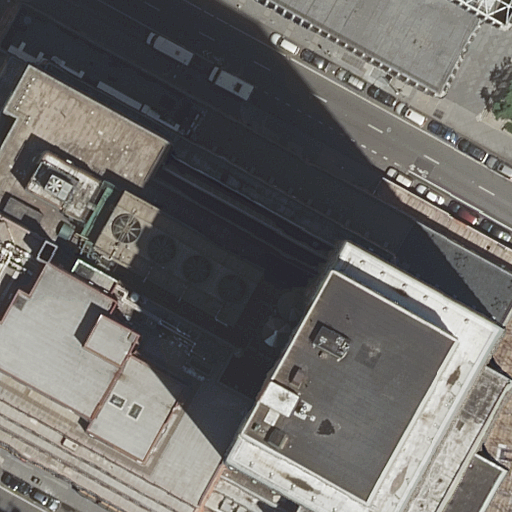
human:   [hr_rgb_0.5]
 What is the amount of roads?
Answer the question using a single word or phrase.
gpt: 2

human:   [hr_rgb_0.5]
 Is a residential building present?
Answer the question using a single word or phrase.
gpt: yes

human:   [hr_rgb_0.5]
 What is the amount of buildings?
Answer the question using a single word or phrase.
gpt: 3

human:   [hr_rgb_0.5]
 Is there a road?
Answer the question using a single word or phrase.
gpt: yes

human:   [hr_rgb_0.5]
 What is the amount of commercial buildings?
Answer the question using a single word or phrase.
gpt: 0

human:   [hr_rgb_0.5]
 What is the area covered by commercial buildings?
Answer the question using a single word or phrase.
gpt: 0m2

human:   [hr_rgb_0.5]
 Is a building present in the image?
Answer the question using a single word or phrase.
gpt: yes

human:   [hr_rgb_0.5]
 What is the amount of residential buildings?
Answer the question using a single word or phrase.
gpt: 3

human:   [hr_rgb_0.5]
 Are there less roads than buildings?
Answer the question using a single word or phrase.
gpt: yes

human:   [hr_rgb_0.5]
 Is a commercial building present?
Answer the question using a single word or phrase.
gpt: no

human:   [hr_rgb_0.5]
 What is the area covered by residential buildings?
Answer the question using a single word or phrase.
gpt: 51m2

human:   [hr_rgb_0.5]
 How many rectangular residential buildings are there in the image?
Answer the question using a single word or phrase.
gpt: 2

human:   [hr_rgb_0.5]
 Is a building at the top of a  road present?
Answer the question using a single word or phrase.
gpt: yes

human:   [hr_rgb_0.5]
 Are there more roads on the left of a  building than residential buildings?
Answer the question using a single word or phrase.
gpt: no

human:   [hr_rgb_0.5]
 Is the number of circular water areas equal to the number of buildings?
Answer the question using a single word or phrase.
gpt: no

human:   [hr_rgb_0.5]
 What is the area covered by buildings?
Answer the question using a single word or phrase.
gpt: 51m2

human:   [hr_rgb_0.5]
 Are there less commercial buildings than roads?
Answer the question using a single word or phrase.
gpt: yes

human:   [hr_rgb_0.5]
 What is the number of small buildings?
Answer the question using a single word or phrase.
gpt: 3

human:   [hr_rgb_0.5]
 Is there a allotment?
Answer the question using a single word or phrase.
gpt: no

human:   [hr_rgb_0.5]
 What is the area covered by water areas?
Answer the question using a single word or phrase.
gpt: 0m2

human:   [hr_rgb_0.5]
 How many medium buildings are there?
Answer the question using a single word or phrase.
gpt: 0

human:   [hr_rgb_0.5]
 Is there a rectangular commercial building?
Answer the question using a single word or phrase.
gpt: no

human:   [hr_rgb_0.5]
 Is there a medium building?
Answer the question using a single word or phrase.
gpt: no

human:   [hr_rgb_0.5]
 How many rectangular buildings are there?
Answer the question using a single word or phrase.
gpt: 2

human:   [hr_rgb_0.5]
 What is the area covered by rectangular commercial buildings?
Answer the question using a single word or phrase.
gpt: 0m2

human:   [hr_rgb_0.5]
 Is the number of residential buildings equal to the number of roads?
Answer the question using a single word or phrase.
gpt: no

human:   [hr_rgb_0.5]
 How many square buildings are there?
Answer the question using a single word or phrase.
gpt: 0

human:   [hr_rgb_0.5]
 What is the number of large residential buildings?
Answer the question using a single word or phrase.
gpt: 0

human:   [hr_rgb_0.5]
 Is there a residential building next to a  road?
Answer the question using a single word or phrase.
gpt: yes

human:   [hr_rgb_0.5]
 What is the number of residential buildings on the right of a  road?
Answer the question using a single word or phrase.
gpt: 3

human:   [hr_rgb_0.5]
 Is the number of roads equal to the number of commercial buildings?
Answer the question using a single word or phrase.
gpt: no

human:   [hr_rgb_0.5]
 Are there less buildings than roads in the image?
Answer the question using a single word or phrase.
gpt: no

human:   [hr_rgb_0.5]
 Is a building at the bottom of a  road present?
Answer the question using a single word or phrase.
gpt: yes

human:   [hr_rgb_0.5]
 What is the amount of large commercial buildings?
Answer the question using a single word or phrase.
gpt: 0

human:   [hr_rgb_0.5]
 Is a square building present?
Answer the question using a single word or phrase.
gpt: no

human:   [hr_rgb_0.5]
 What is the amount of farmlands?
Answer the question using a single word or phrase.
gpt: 0

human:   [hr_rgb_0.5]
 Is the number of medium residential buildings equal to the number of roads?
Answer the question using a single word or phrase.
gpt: no

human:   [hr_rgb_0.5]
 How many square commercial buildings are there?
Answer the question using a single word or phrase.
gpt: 0

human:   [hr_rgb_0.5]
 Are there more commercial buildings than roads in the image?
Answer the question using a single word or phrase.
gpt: no

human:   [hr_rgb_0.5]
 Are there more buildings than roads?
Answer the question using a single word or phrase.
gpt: yes

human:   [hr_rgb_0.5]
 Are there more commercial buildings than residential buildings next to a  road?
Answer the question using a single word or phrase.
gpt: no

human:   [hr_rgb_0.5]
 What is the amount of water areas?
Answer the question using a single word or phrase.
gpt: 0

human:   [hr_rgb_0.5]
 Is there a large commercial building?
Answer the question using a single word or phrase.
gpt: no

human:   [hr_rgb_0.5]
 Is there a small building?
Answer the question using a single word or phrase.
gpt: yes

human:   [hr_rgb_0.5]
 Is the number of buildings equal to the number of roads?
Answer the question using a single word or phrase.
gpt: no

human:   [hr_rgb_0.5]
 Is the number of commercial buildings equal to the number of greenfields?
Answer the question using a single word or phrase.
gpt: yes

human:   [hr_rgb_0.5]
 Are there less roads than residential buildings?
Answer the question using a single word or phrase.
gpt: yes

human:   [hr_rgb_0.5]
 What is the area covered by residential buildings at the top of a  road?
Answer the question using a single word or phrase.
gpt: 13m2

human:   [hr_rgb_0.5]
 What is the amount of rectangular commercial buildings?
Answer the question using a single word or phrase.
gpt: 0

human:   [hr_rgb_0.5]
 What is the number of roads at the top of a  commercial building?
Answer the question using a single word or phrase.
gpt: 0

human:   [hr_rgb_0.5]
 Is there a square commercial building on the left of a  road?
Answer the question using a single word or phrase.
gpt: no

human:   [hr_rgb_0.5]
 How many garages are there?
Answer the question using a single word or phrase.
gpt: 0

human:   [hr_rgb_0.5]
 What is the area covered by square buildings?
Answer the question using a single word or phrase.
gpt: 0m2

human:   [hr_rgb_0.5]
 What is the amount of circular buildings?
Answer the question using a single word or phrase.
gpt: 0

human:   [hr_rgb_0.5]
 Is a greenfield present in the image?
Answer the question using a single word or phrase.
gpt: no

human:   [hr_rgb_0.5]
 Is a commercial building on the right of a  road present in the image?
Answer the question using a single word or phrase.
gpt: no

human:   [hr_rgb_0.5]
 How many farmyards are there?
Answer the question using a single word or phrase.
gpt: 0

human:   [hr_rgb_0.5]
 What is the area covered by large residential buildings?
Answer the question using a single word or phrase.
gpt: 0m2

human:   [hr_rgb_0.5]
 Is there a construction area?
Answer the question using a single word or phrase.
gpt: no

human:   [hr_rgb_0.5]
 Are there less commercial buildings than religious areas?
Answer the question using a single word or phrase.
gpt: no

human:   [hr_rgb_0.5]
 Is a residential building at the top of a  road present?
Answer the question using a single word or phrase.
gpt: yes

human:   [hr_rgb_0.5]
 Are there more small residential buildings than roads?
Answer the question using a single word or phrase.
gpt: yes

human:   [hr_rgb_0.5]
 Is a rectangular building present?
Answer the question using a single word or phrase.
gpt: yes

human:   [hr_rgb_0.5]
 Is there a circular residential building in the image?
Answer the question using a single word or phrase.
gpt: no